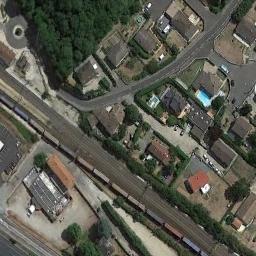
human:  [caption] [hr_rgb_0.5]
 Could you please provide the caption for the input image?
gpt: The railway is next to some trees and houses .

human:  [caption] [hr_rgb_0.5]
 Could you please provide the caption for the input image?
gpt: There are several buildings beside the railway .

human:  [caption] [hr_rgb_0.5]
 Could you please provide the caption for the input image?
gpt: These railways go through a residential area and a grove of trees is on one side of the railways .

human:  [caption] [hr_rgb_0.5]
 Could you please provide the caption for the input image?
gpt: There are three parallel railway lines here .

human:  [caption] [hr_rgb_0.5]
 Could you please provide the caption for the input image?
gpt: There are many buildings and some trees beside the railway .